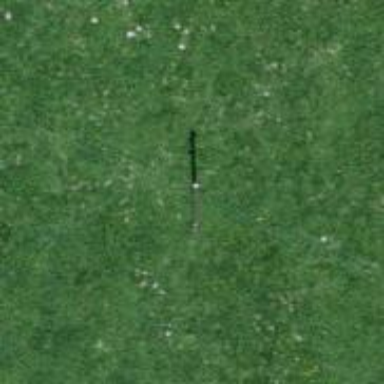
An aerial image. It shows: Power pole.